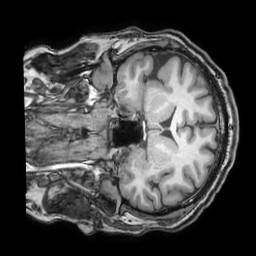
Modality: T1w
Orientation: coronal
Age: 39
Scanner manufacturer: philips
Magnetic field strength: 3 T
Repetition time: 0.007 s
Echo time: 0.003501 s